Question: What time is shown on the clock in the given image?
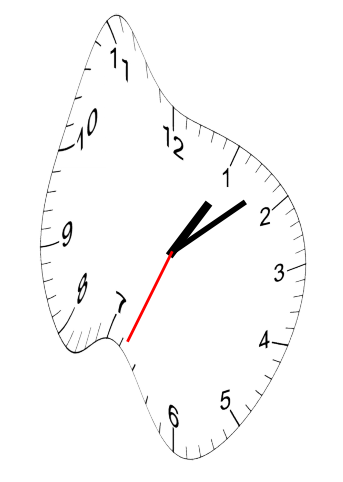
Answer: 01:08:34